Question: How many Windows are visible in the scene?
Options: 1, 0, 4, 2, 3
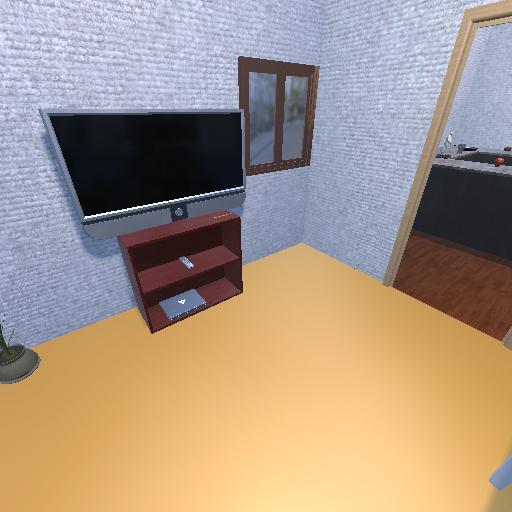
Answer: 1